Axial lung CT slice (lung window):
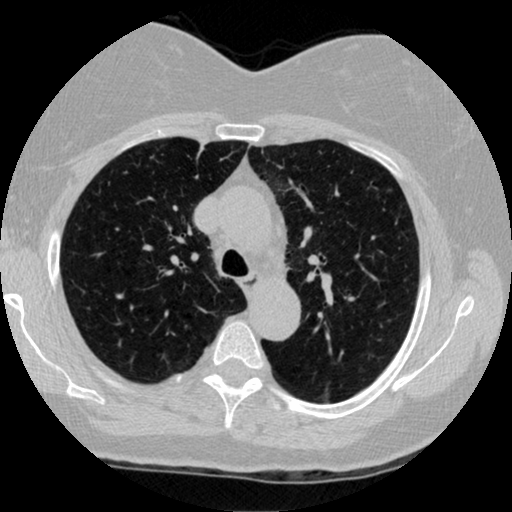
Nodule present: no